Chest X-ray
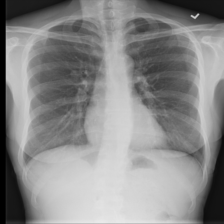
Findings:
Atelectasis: positive
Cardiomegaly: negative
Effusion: negative
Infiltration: negative
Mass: negative
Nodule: positive
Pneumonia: negative
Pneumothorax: negative
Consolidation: negative
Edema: negative
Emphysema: negative
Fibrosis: positive
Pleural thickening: negative
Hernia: negative